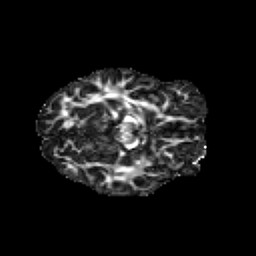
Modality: FA
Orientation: axial
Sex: male
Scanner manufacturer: siemens
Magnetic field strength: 3 T
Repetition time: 5 s
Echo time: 0.071 s